Interaction volume radius: 5 \u00c5
Interaction volume height: 50 \u00c5
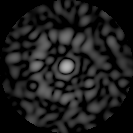
Disorder parameter: 0.8782